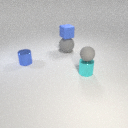
small cyan metal cylinder to the right of small blue metal cylinder